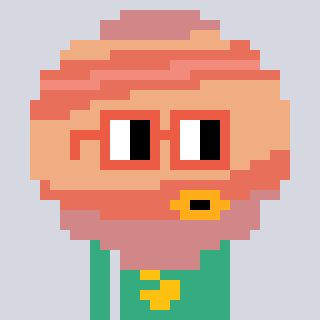
a pixel art character with square orange glasses, a jupiter-shaped head and a teal-colored body on a cool background